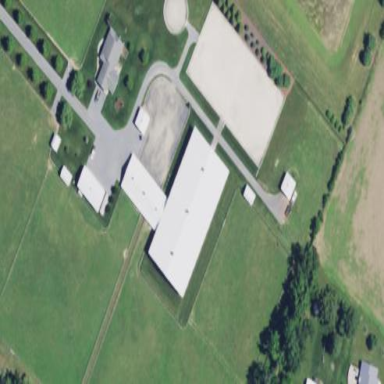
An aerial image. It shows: Farm auxiliary building.